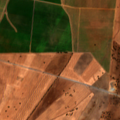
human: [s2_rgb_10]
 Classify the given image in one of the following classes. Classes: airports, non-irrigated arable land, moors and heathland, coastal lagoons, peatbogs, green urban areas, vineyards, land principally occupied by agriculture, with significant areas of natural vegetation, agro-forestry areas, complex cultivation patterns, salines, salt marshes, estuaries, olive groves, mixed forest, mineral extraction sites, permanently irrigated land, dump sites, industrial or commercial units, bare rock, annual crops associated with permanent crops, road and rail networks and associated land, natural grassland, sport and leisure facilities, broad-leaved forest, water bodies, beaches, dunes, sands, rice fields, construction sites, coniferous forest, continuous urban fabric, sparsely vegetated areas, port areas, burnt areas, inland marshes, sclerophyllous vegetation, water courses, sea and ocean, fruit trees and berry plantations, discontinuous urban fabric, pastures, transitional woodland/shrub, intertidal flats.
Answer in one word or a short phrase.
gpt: non-irrigated arable land, permanently irrigated land